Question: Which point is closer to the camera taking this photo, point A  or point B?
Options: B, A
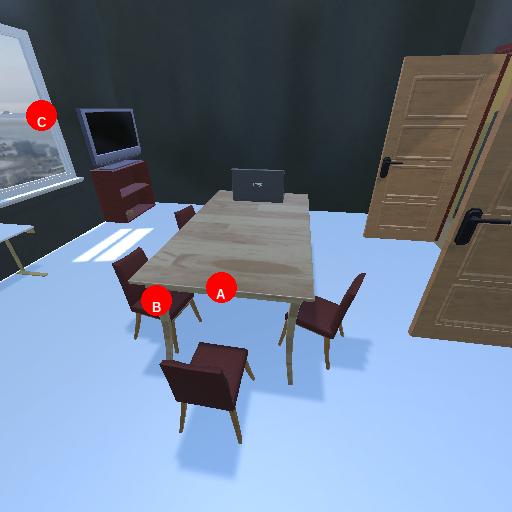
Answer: B